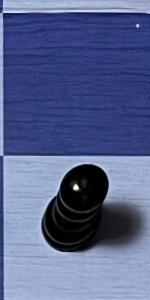
Label: Pawn_Black